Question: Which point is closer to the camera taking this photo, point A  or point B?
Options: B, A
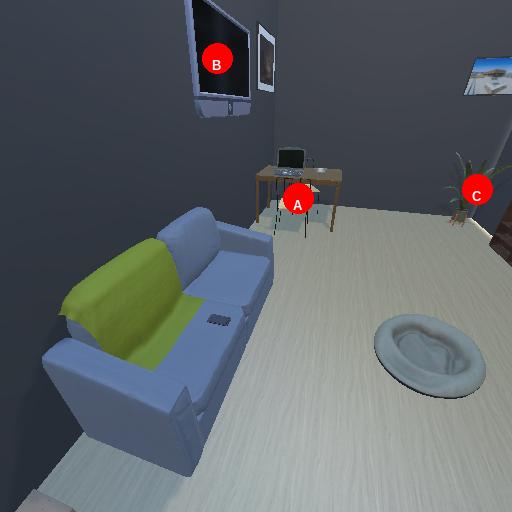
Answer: B